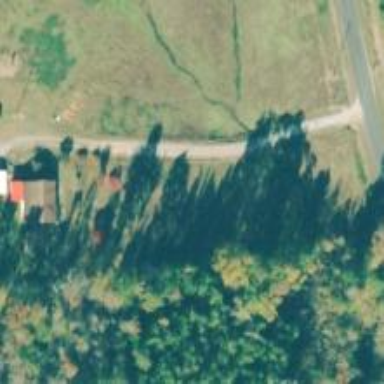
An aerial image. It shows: Driveway leading to service road.